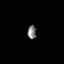
Tissue: lung
Cell type: Epithelial cells
Senescence score: 0.1799
Nuclear area (px): 113
Mean DAPI intensity: 131.15